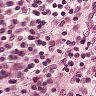
Metastatic tissue present: no